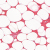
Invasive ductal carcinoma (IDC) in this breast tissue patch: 0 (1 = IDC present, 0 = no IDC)